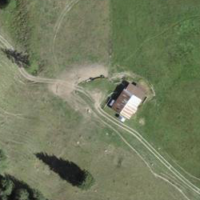
EUNIS habitat code: 23
Species observed at this site:
Linaria cannabina